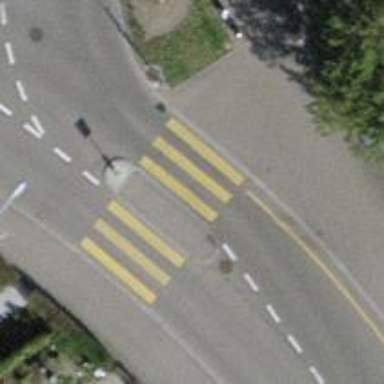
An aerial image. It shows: Paved footway with crossing.